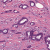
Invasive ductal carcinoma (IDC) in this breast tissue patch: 1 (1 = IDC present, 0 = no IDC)